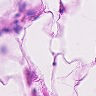
Metastatic tissue present: no